Question: I have noticed DataGrid columns in my project do not stretch to DataGrid width any more. The only thing I did is changed Assmbly name.
In XAML designer they are stretched.

'''
<DataGrid x:Name="dg" Grid.Row="4" RowHeaderWidth="0" AutoGenerateColumns="False"
HorizontalGridLinesBrush="AliceBlue" AlternationCount="2">
<DataGrid.Columns>
<DataGridTemplateColumn Header="File" IsReadOnly="True" Width="*" CanUserSort="True" SortMemberPath="File" >
<DataGridTemplateColumn.CellTemplate>
<DataTemplate>
<TextBlock Text="{Binding Path=FileName}" MouseDown="FileName_MouseDown" />
</DataTemplate>
</DataGridTemplateColumn.CellTemplate>
</DataGridTemplateColumn>
//other columns are similar
</DataGrid.Columns>
</DataGrid>
'''
What I have tried:
1. Rebuild solution
2. Delete "bin" folder and rebuild
3. I used old version which was OK, and changed Assembly name (which was only difference between backups) and I compared all files between these two versions (in codecompare and notepad++, one by one) and all files were the same but one stretches and the other doesn't. Both version too are old so I can not go back.
4. Create new Datagrid with just ColumnWidth="*" AutogenerateColumns="True"
5. HorizontalContentAlignment="Stretch" and HorizontalAlignment="Stretch"
I ran of ideas. Please offer any idea no matter if silly. Thanks!
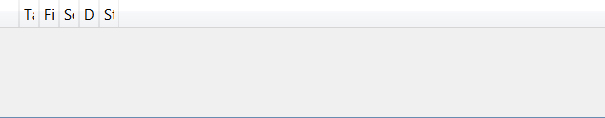
Answer: I solved it:
The only difference was that I had on good version 'MyWindow.Show();' after initialization. I tried several times commenting and uncommenting this line and this is was the fix.
MyWindow is just name of the windows defined in xaml, and show() does not do anything since window is visible anyway.
If anyone else has this problem just add 'WindowName.Show()' after InitializeComponent();
I pronounce it a bug unless one of you can think of the reason.